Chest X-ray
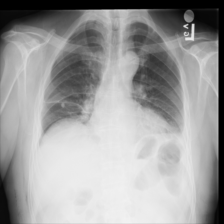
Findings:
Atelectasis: negative
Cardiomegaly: negative
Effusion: negative
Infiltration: negative
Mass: negative
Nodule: negative
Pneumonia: negative
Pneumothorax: negative
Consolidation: negative
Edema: negative
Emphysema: negative
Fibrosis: negative
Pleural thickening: negative
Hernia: negative